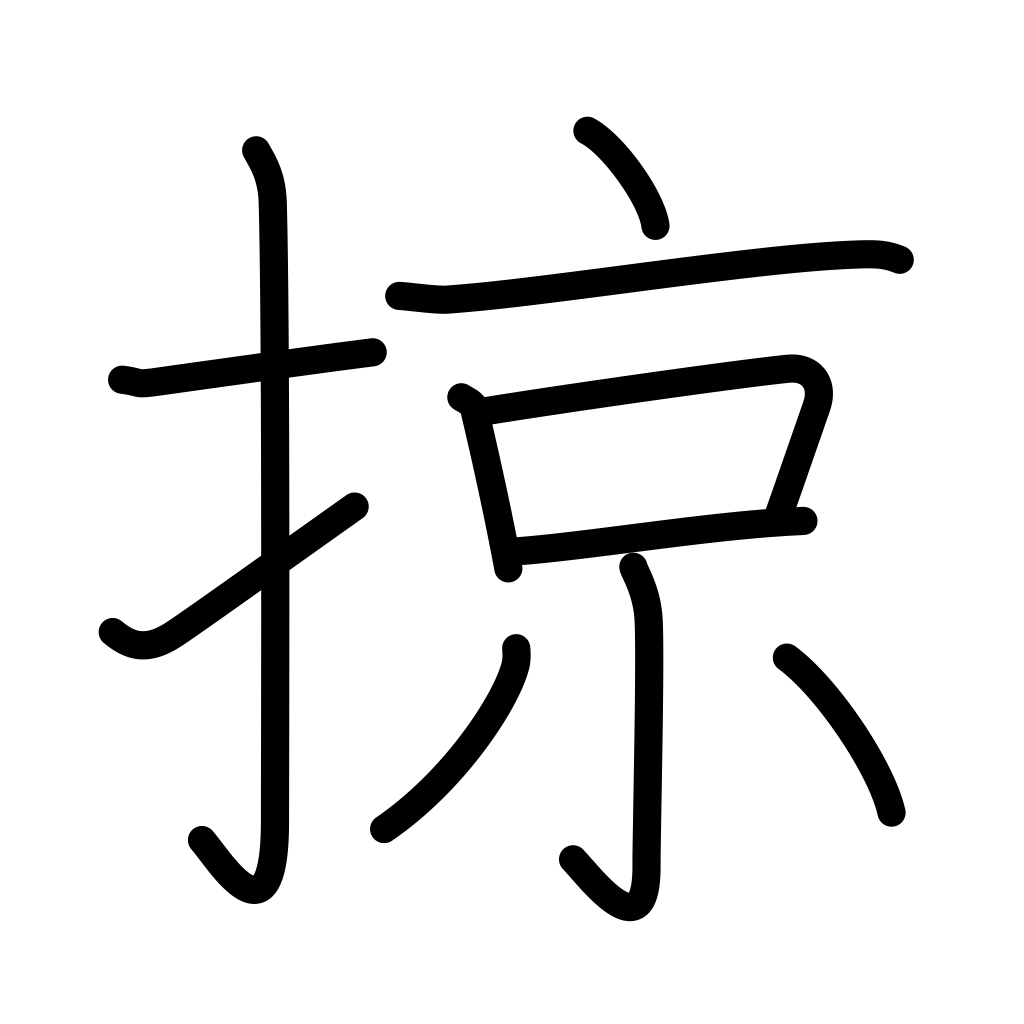
Meaning: pillage, rob, graze, skim, sweep over, cheat, hint